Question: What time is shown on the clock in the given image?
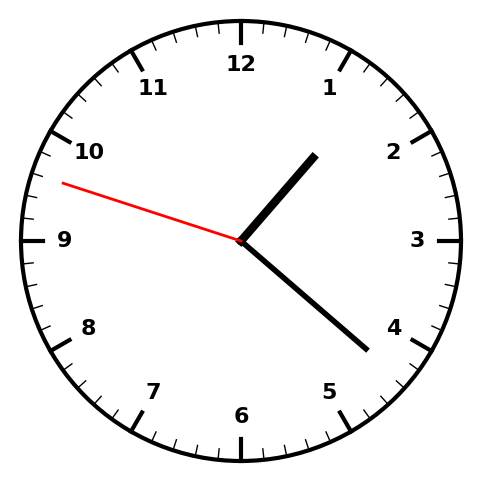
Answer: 01:21:48